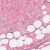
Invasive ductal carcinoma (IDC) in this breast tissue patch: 0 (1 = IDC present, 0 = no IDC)